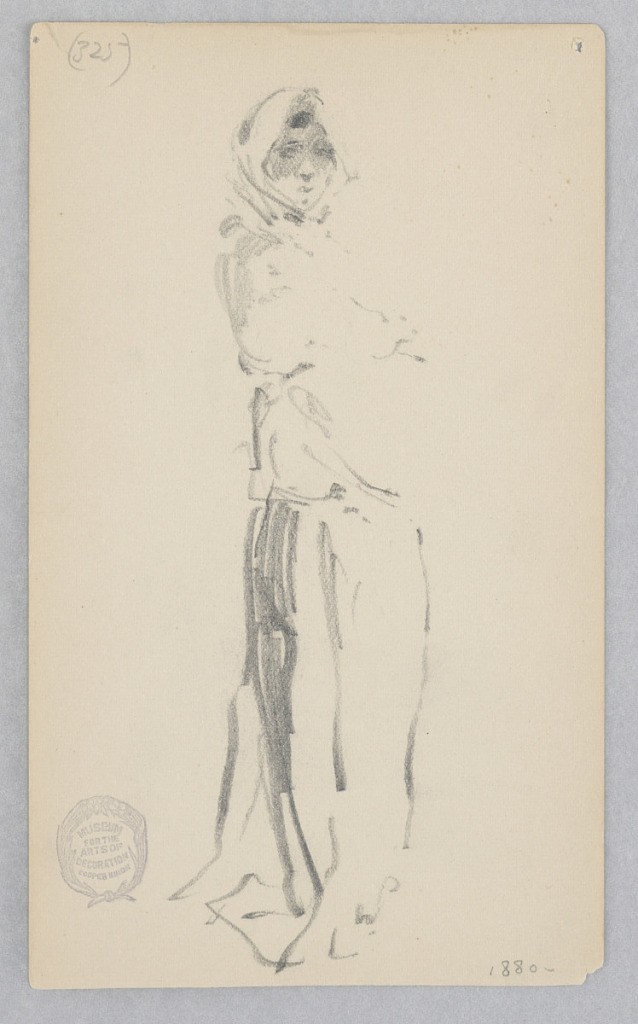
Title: Figure
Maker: Robert Frederick Blum, American, 1857–1903
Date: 1880
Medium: Graphite on wove paper
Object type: Drawing
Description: Sketch of a figure wearing a hood.